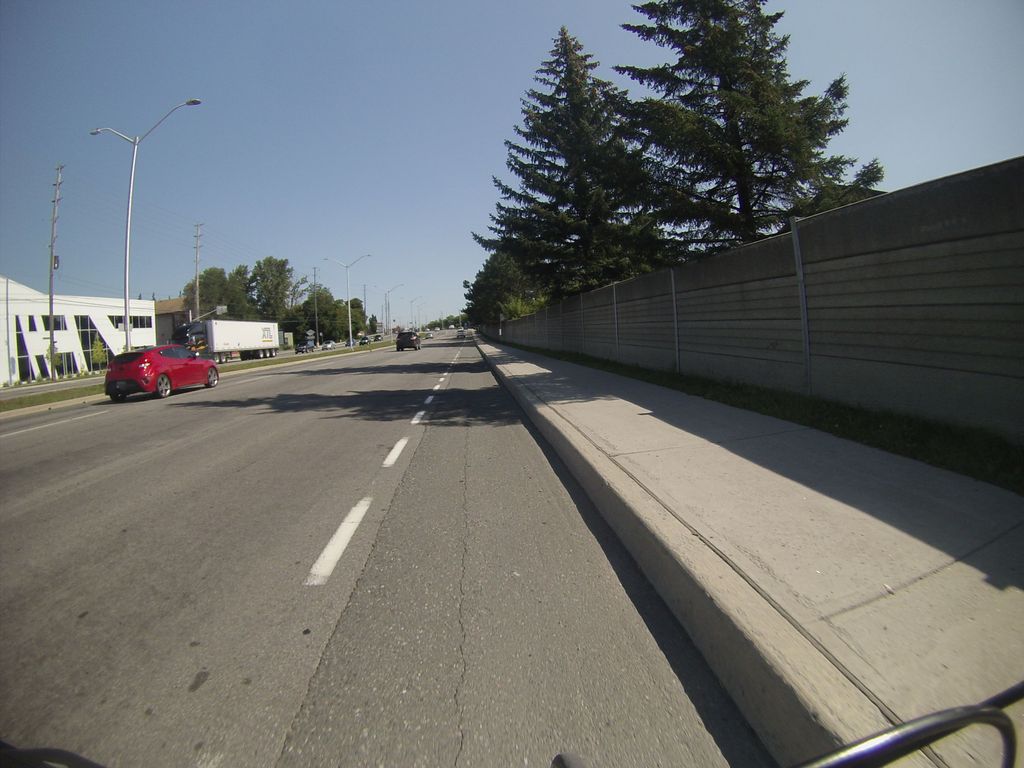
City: ottawa-gatineau